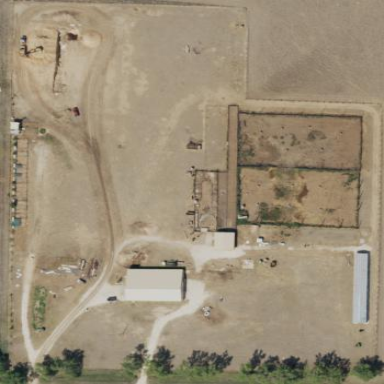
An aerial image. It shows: Farmyard area.